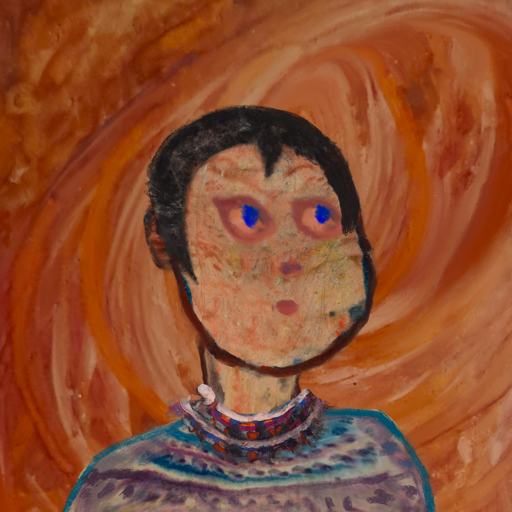
Background: Pious_Lady, Head And Neck Side: Orphan, Face Side: Mother_And_Son_Mother, Bust: HillGirl, Hair Side: Roy_Bahadur, Head Accessory: Blank, Second Necklace: Blank, Necklace: Hypocrite_1, Baby: Blank